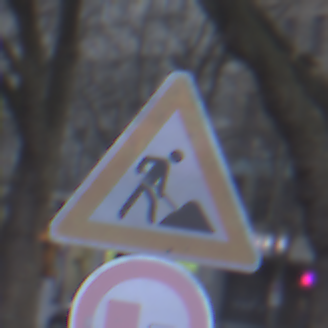
Verkehrszeichen: Arbeitsstelle
Zusatzzeichen unten: UeberholverbotKraftfahrzeuge
Umgebung: Outdoor, Urban
Tageszeit: SunriseSunset
Wetter: PartlyCloudy
Licht: Natural
Jahreszeit: NotSpecified
Kontrast: LowContrast